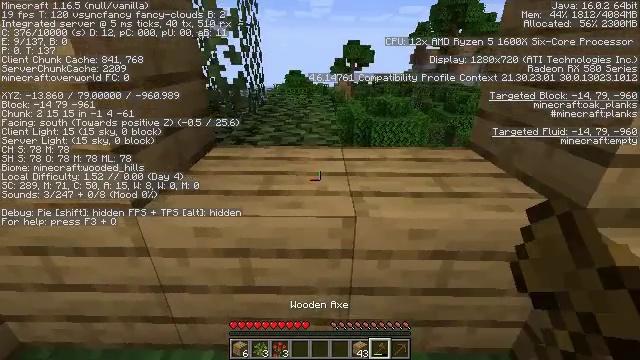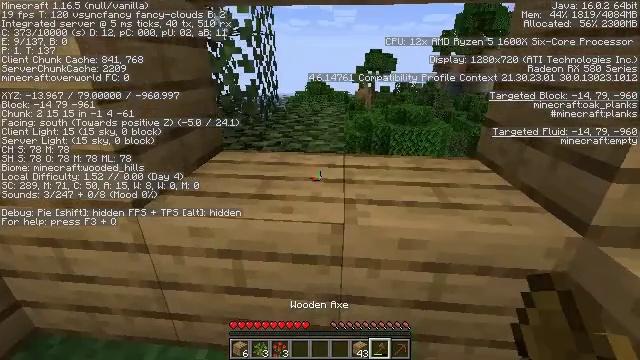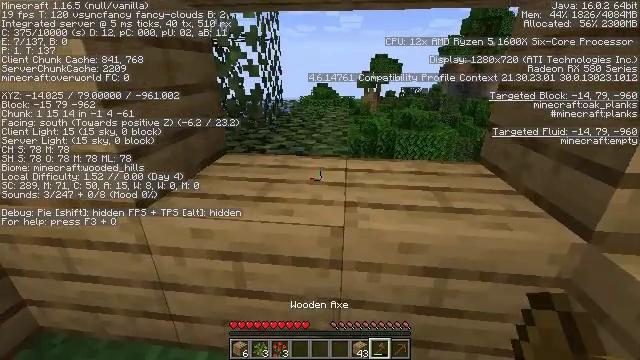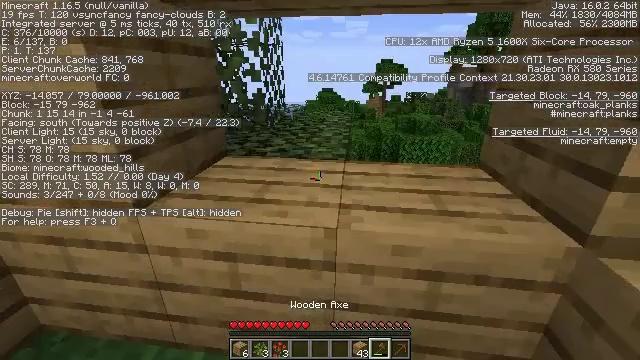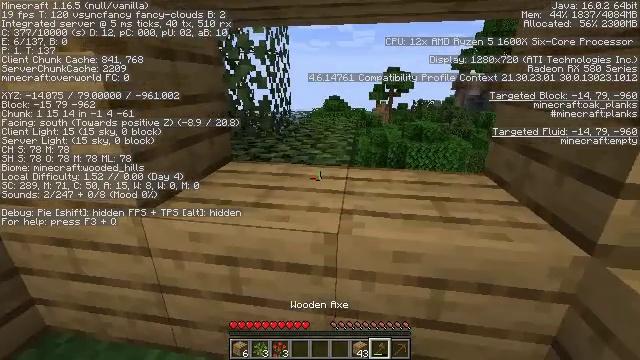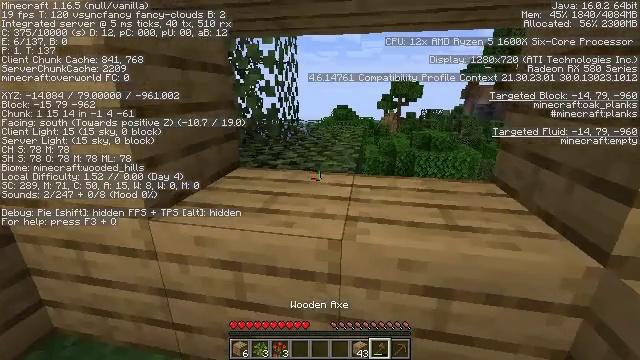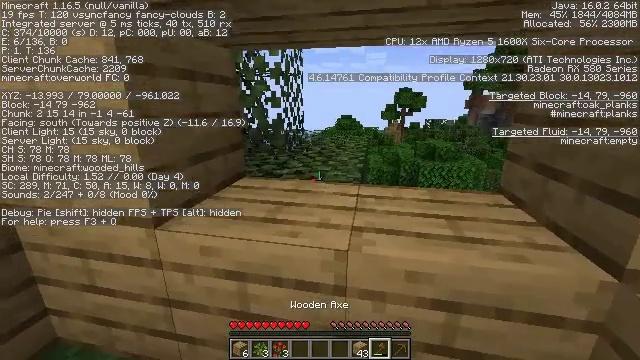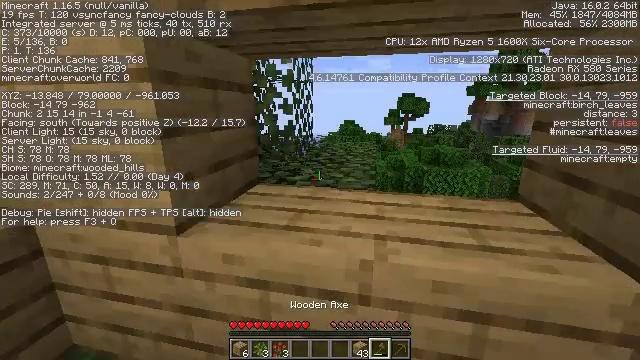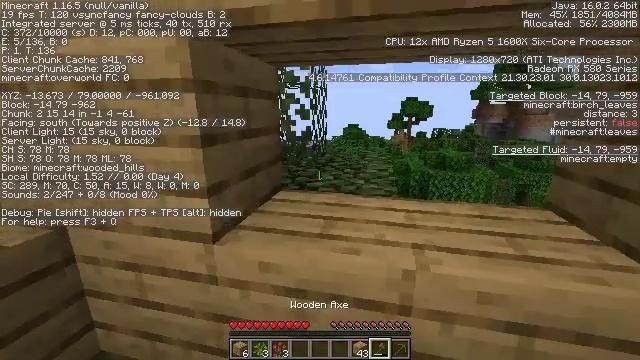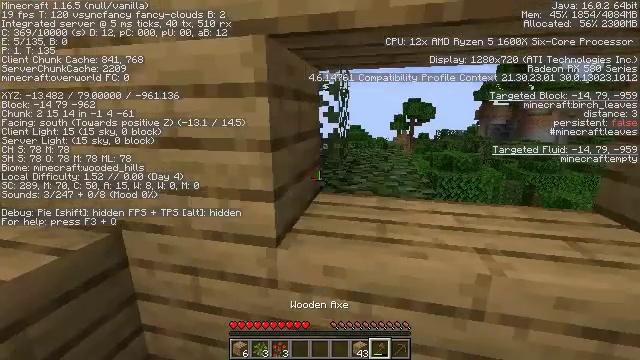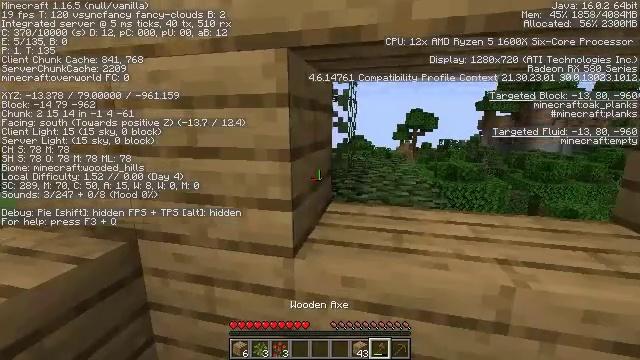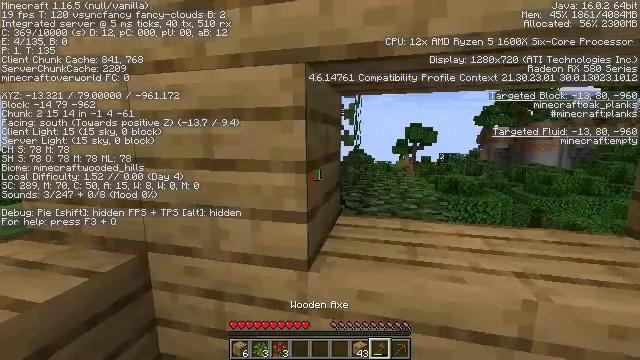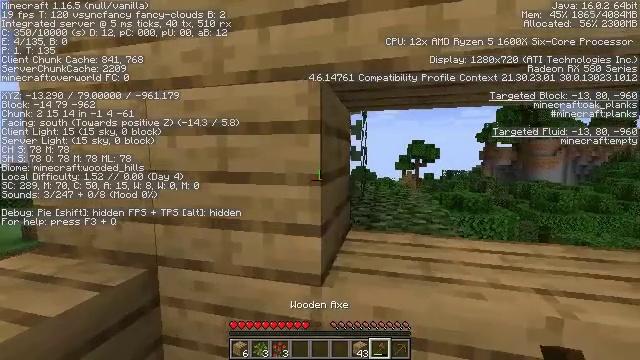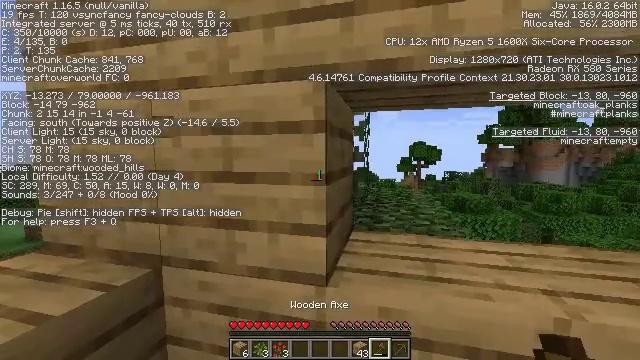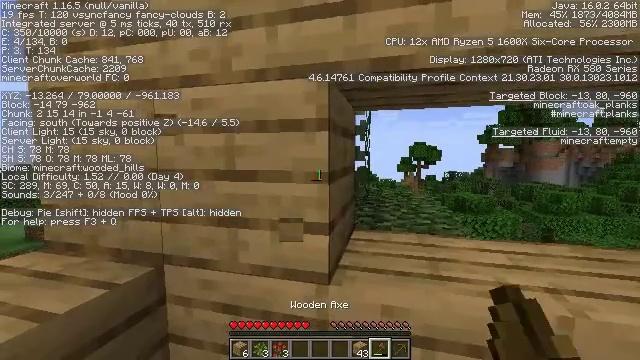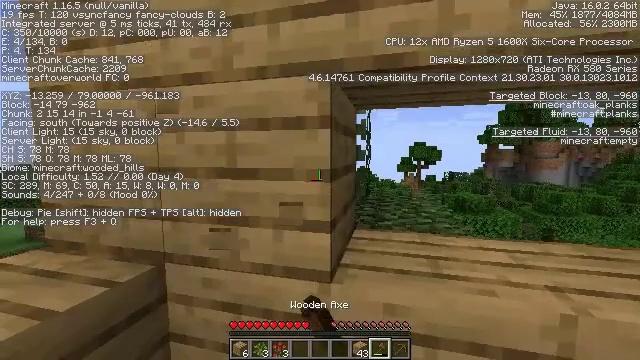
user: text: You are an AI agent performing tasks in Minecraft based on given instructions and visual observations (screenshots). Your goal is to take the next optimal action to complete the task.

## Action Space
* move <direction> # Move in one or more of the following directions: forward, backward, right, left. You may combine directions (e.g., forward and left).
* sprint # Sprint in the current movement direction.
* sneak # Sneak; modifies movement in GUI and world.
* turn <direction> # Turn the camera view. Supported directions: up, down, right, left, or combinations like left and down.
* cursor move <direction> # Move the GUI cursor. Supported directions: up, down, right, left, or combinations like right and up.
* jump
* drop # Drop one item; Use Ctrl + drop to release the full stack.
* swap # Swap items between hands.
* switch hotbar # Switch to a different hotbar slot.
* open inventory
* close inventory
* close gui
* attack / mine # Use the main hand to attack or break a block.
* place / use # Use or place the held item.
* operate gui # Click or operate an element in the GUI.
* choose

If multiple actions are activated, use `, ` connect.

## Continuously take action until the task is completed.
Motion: motion action
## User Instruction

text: Attack the oak planks to recycle it.
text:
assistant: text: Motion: turn left and up
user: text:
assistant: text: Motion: turn left
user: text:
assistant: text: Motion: turn left
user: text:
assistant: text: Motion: turn left and up
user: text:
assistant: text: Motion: turn left and up
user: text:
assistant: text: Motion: move left, turn up
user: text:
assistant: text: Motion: move left, turn up
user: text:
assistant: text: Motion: move left
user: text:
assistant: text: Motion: move left
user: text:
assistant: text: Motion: turn up
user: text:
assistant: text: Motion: turn up
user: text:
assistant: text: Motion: turn up
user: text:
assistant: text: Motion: attack / mine
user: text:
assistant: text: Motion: attack / mine
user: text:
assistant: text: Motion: attack / mine
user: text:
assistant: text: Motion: attack / mine
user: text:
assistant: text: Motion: attack / mine
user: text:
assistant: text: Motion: attack / mine
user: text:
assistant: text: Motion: attack / mine
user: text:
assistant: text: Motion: attack / mine
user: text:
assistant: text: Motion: attack / mine
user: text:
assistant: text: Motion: move back, attack / mine
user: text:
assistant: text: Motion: move back, attack / mine
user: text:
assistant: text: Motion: move back, turn left, attack / mine
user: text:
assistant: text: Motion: turn left, attack / mine
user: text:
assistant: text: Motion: turn left, attack / mine
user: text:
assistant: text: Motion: turn left, attack / mine
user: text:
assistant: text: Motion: attack / mine
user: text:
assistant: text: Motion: attack / mine
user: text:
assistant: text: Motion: attack / mine